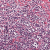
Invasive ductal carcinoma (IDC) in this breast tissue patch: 1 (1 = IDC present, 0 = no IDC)